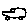
Label: car